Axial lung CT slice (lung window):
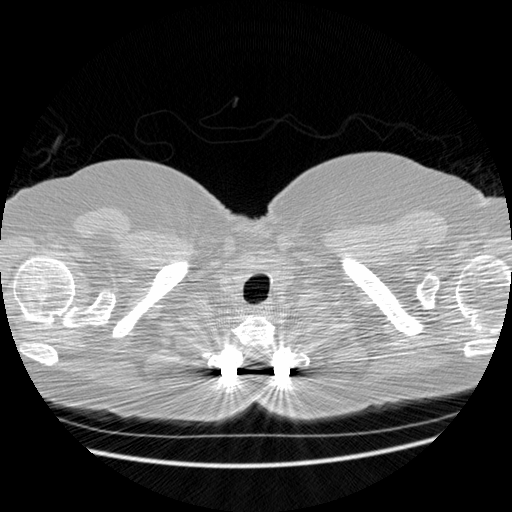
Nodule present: no